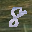
Label: 8